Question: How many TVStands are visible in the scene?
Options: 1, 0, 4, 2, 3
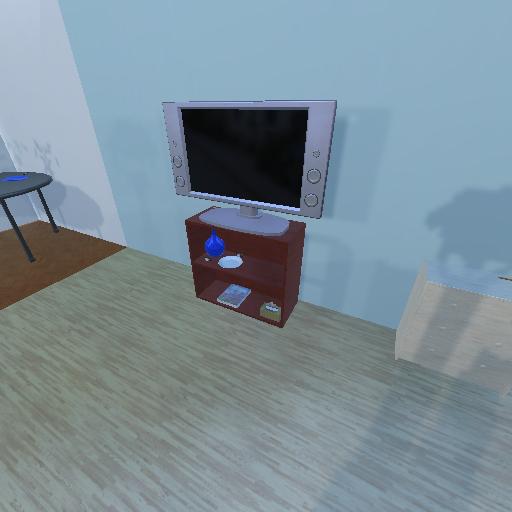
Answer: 1